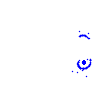
Particle: kaon